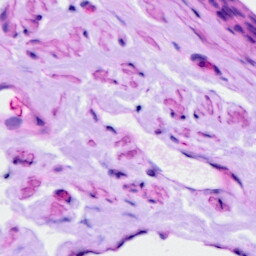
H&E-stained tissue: Ovarian